Aerial crown-view tile of a tropical tree (Barro Colorado Island, Panama), acquired 20240918:
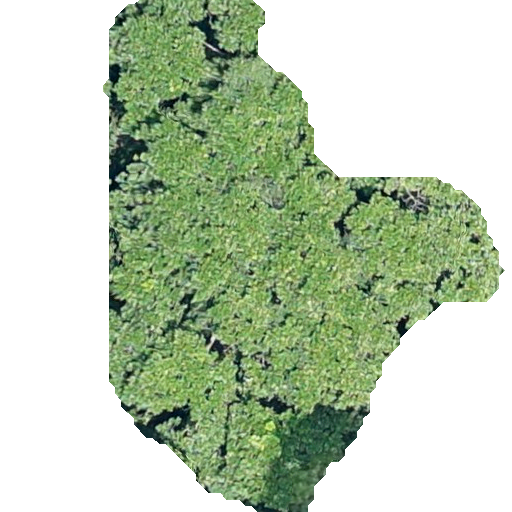
Species: Anacardium excelsum
GBIF accepted scientific name: Anacardium excelsum
Crown area: 195.636 m²